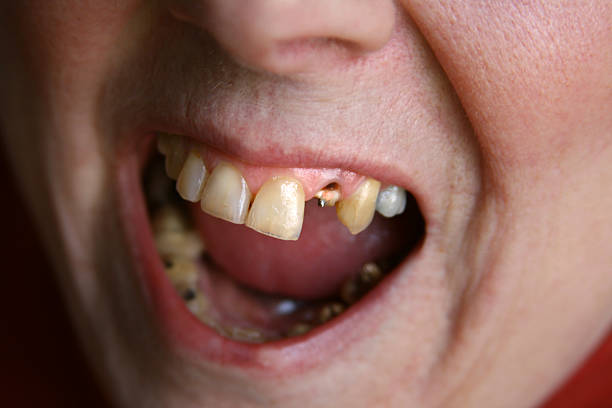
Condition: hypodontia